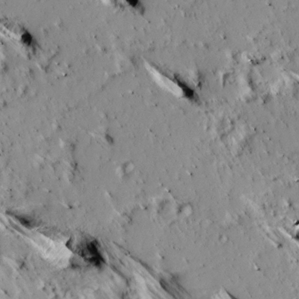
Label: non_frost